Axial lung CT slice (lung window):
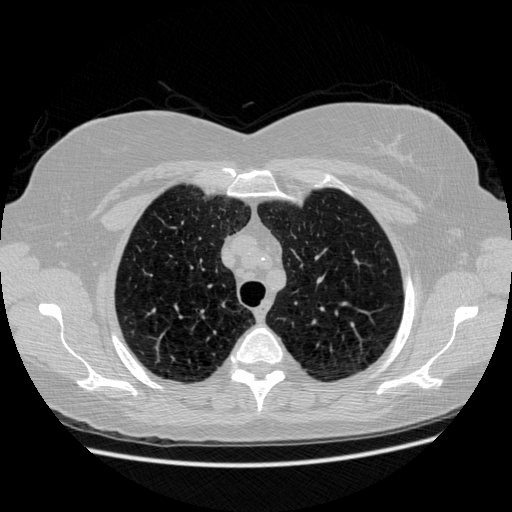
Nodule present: no